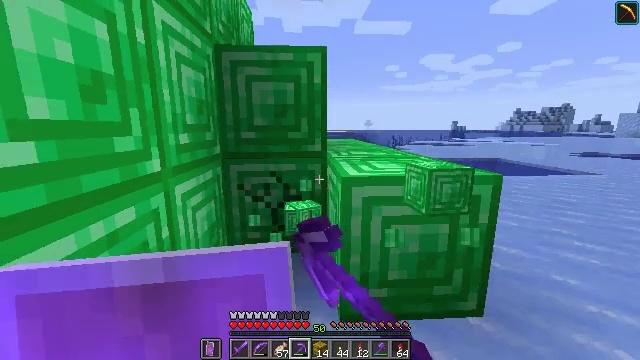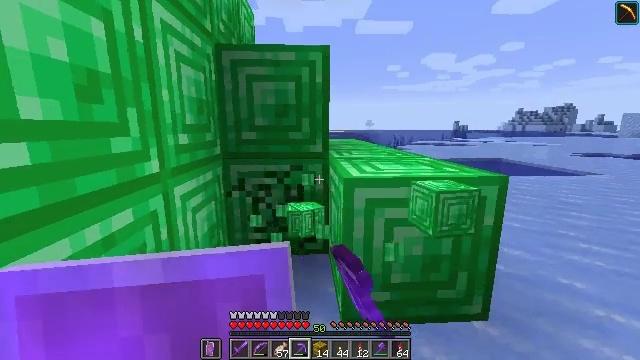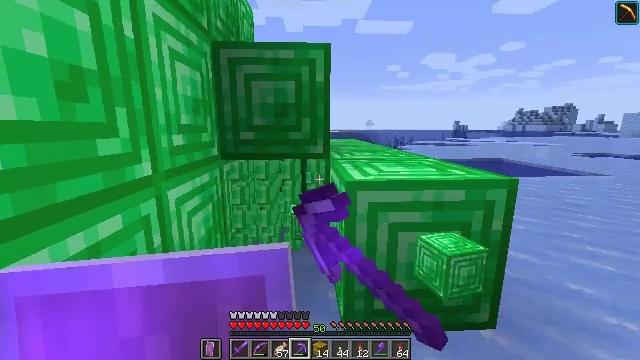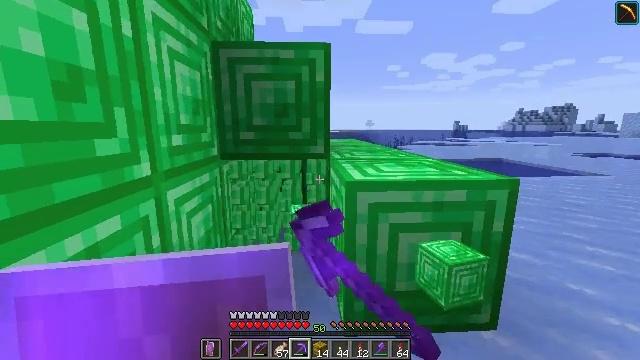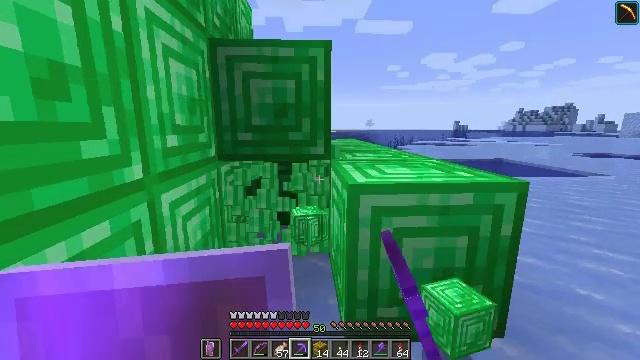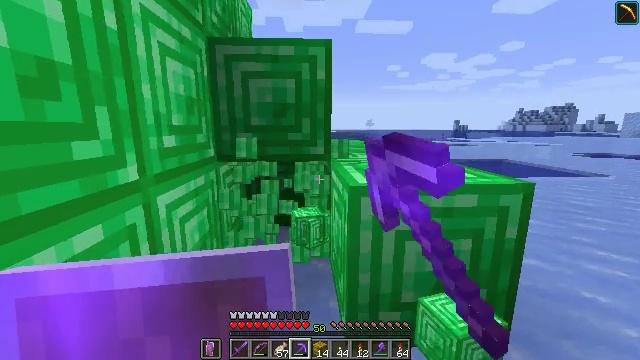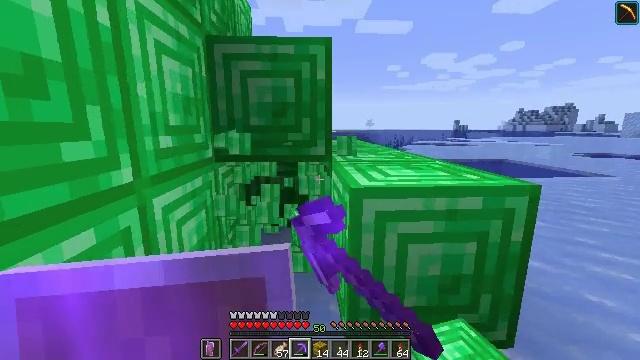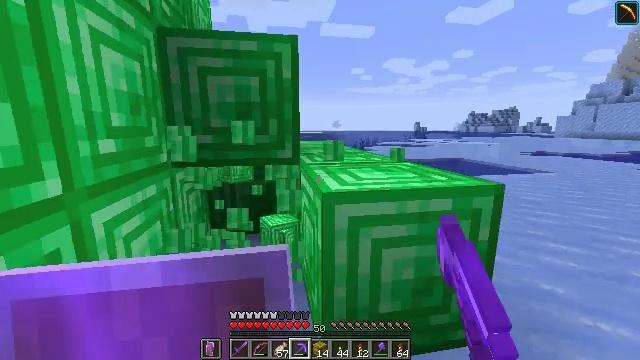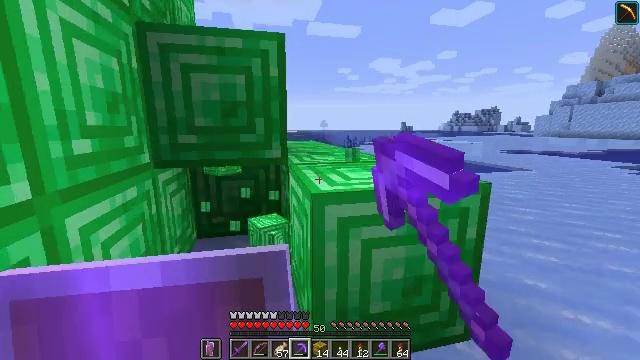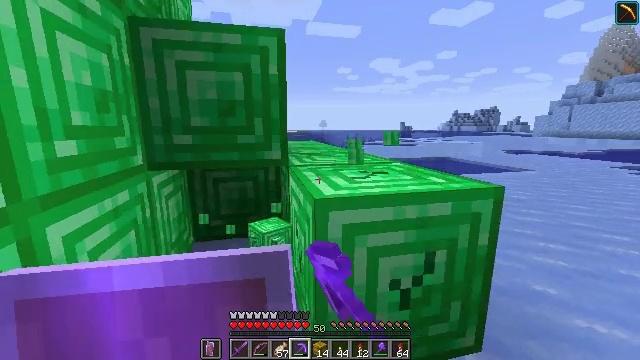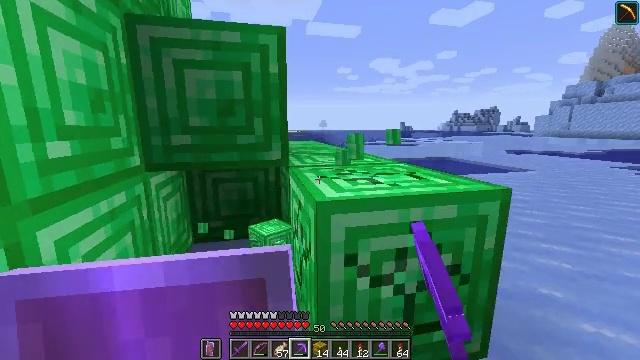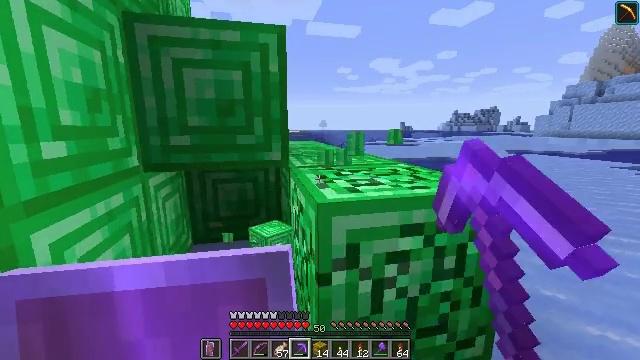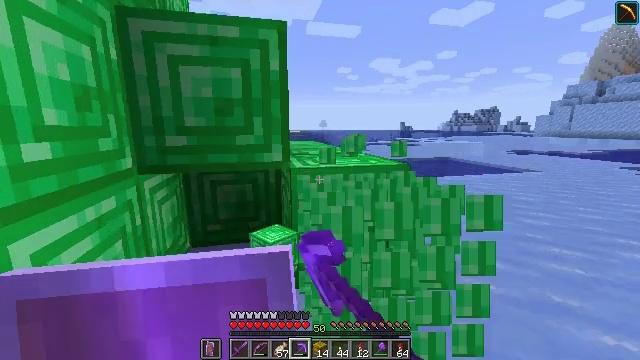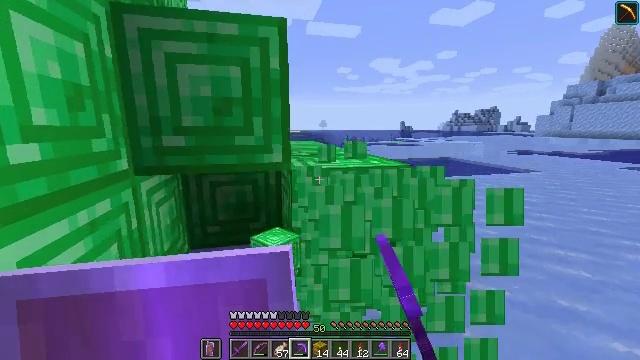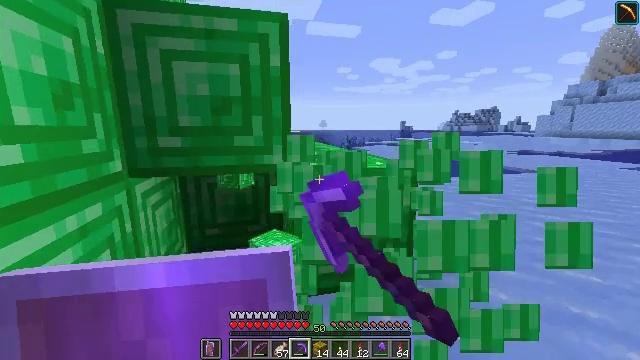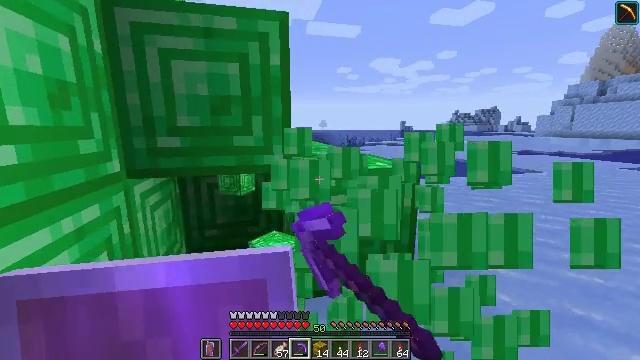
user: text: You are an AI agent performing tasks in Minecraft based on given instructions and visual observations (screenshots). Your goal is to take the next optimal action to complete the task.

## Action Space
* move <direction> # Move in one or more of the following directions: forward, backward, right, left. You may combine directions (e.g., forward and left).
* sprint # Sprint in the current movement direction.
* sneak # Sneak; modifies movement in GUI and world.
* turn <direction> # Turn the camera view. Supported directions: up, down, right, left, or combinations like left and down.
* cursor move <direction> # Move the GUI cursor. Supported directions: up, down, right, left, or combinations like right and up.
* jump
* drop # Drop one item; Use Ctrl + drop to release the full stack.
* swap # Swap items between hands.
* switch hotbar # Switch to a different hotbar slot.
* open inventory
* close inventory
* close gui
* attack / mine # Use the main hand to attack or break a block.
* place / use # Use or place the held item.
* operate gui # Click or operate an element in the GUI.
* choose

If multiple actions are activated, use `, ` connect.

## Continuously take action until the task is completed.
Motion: motion action
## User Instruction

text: Mine the emerald block.
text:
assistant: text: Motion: move forward, sneak, attack / mine
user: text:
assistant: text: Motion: move forward, sneak, attack / mine
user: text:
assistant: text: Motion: move forward, sneak, attack / mine
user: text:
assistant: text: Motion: move forward, sneak, attack / mine
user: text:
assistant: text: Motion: move forward, sneak, attack / mine
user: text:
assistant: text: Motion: move forward, sneak, attack / mine
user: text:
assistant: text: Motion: move forward, sneak, turn right, attack / mine
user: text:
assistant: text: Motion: move forward, sneak, turn right, attack / mine
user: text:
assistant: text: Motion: move forward, sneak, attack / mine
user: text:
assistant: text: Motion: move forward, sneak, attack / mine
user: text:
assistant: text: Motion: move forward, sneak, attack / mine
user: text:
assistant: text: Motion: move forward, sneak, attack / mine
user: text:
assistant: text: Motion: move forward, sneak, attack / mine
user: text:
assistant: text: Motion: move forward, sneak, attack / mine
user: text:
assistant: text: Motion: move forward, sneak, attack / mine
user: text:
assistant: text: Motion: move forward, sneak, attack / mine
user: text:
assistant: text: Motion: move forward, sneak, attack / mine
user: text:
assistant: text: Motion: move forward, sneak, attack / mine
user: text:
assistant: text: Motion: move forward, sneak, turn left, attack / mine
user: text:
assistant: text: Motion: move forward, sneak, turn left, attack / mine
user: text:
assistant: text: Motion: move forward, sneak, attack / mine
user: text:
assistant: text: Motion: move forward, sneak, attack / mine
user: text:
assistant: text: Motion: move forward, sneak, attack / mine
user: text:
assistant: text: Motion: move forward, sneak, attack / mine
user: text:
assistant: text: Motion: move forward, sneak, turn left and up, attack / mine
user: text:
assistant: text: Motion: move forward, sneak, turn left and up, attack / mine
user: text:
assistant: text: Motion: move forward, sneak, attack / mine
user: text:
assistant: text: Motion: move forward, sneak, attack / mine
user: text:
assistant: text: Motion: move forward, sneak, turn right and down, attack / mine
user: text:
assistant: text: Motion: move forward, sneak, turn right and down, attack / mine